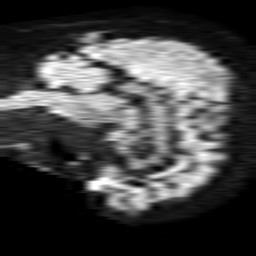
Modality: TRACE
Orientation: sagittal
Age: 53
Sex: male
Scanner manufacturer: philips
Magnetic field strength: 1.5 T
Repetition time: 4.6 s
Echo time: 0.08543 s